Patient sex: M
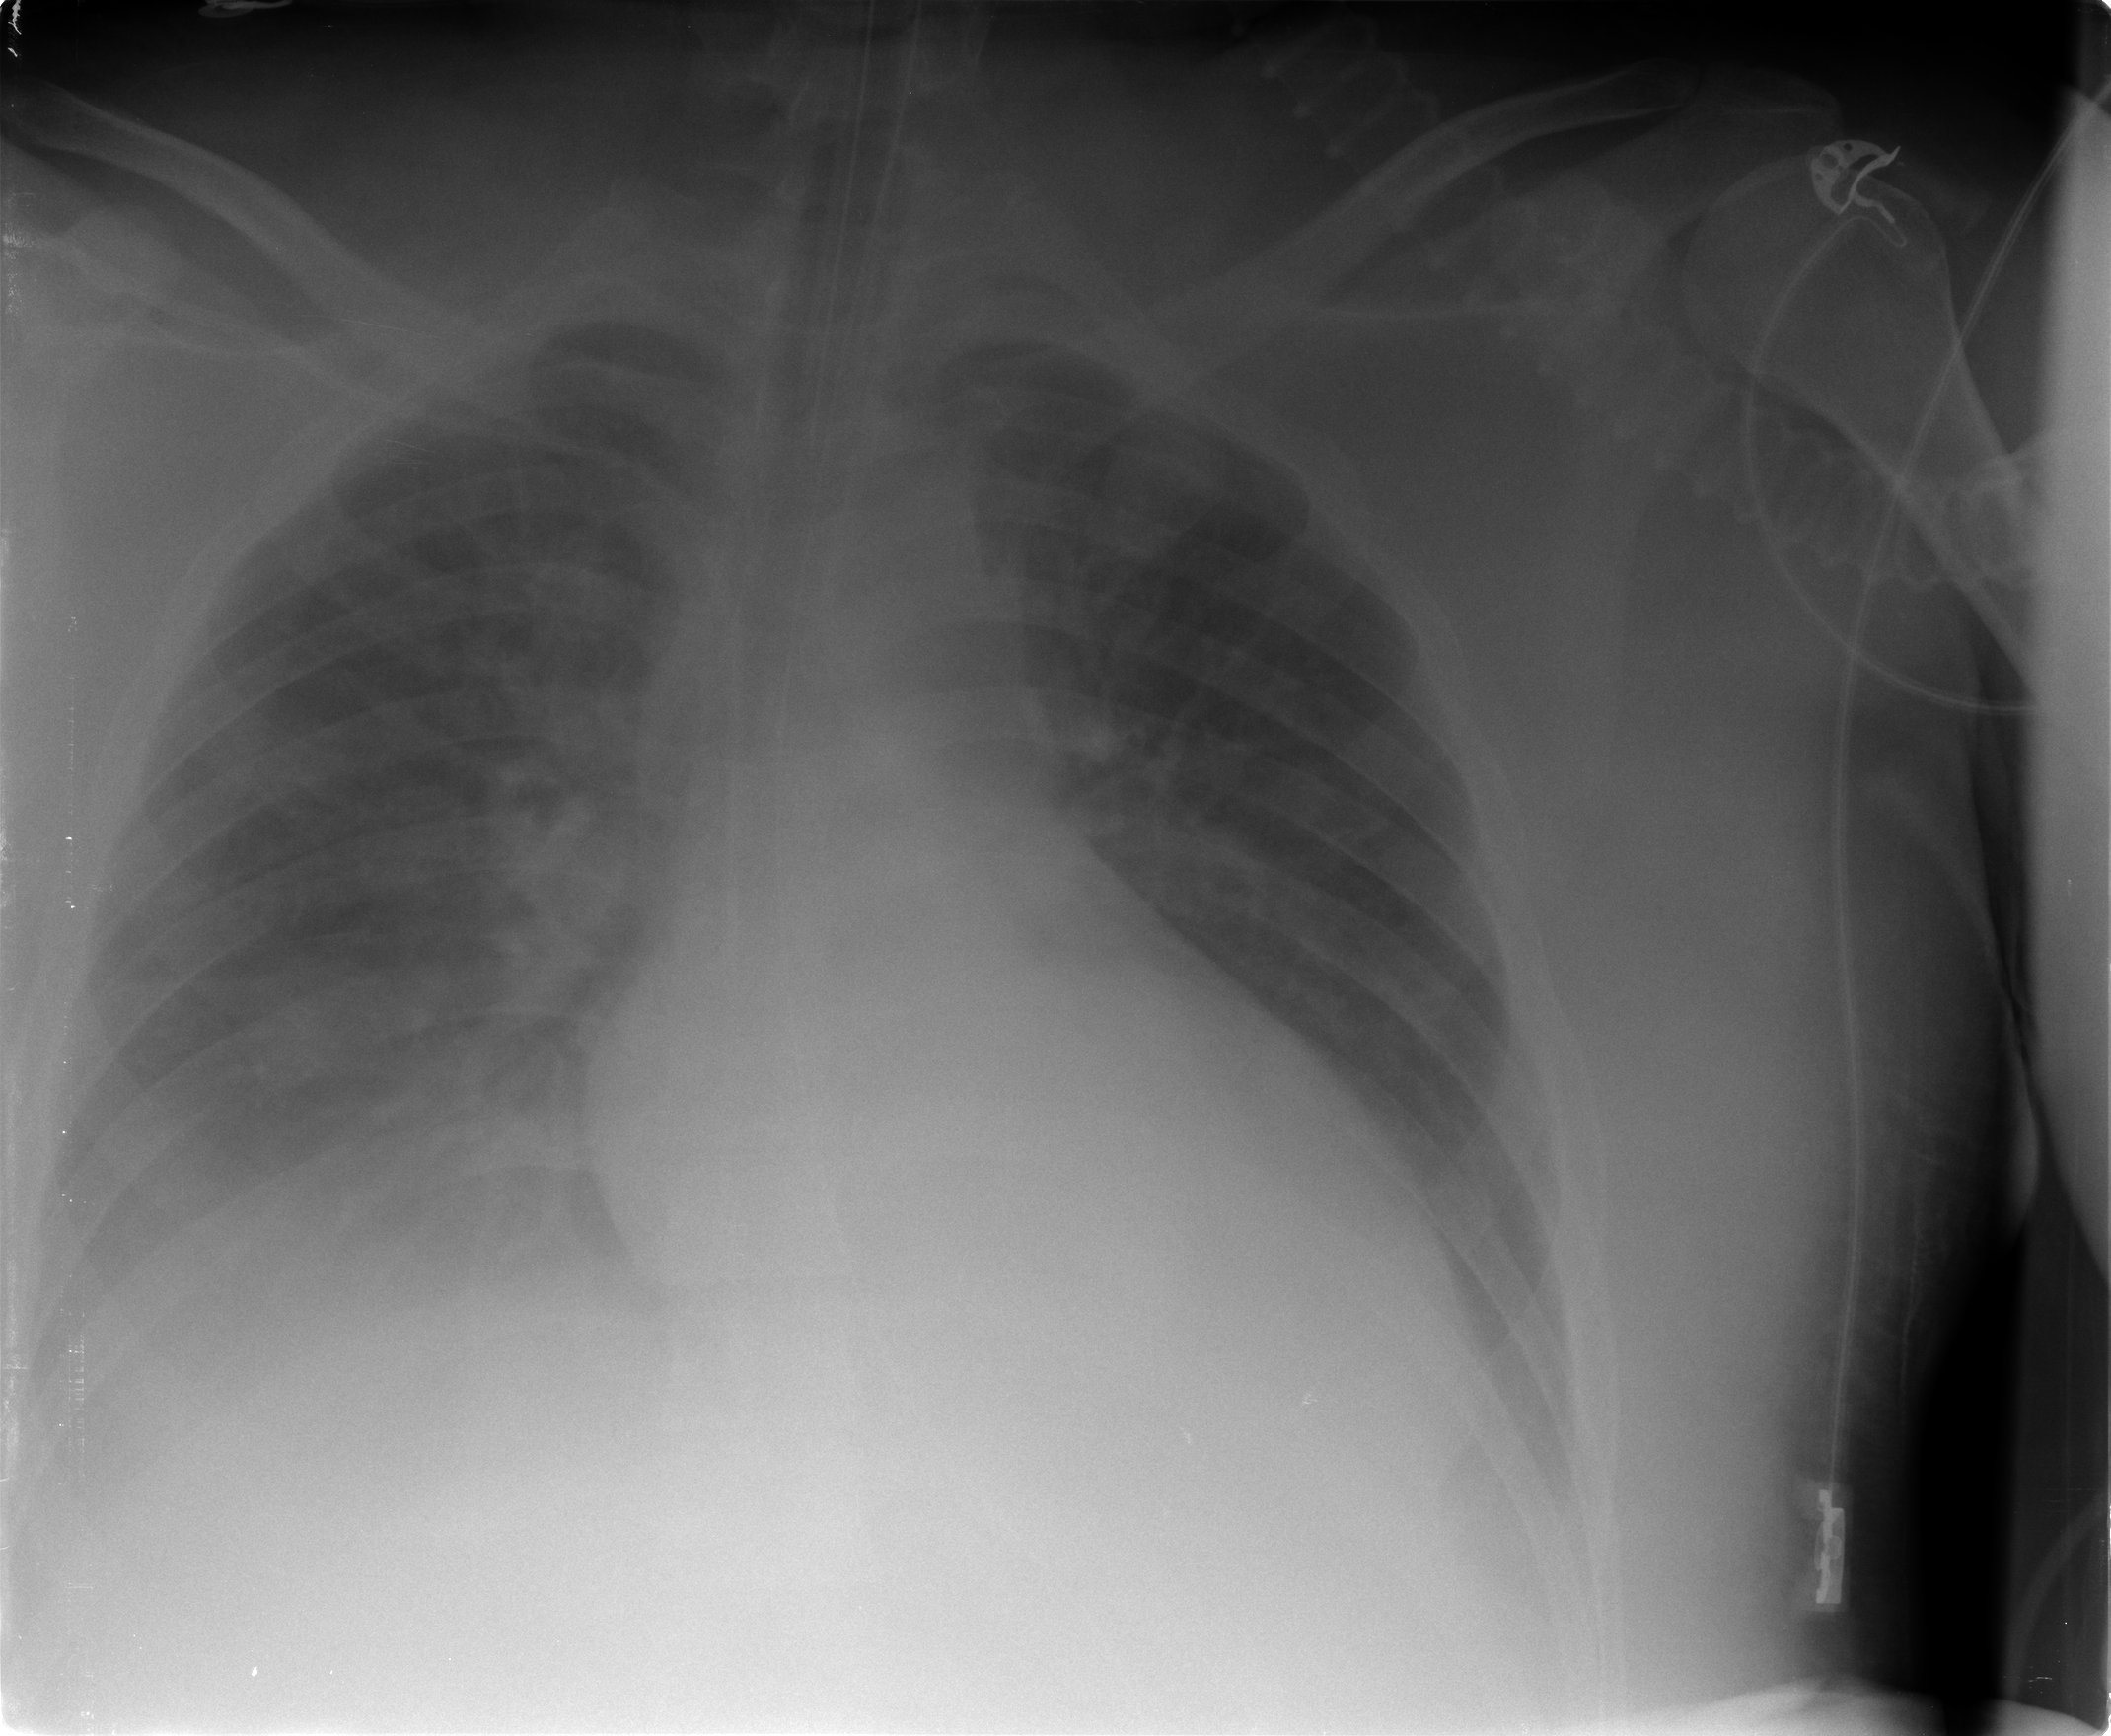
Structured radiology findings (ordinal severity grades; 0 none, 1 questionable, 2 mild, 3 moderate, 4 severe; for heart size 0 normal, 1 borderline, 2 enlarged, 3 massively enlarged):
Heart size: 0
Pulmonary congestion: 2
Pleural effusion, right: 2
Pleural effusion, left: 2
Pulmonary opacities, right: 1
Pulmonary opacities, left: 1
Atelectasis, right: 2
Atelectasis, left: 2